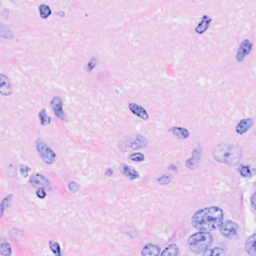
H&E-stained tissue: Breast